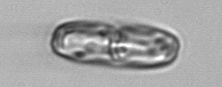
Label: Ephemera